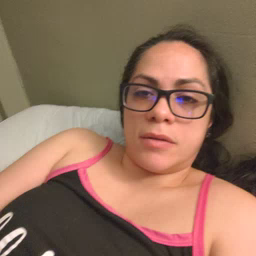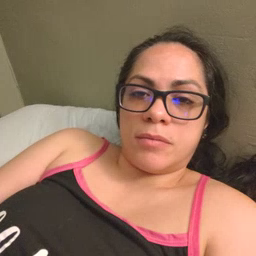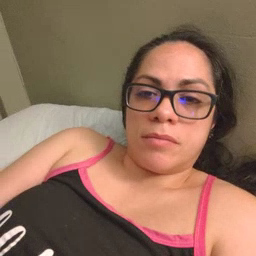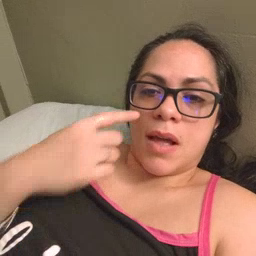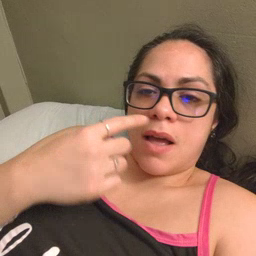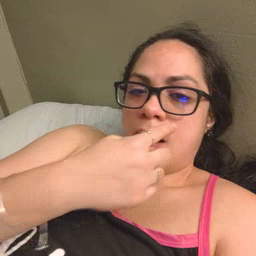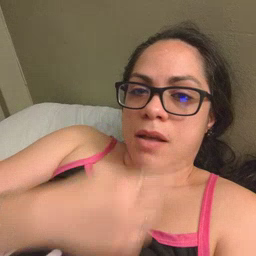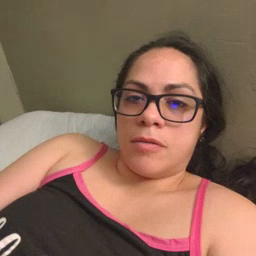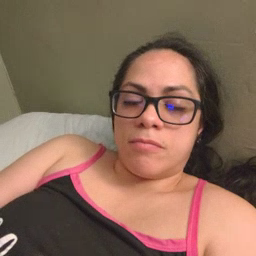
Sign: eye